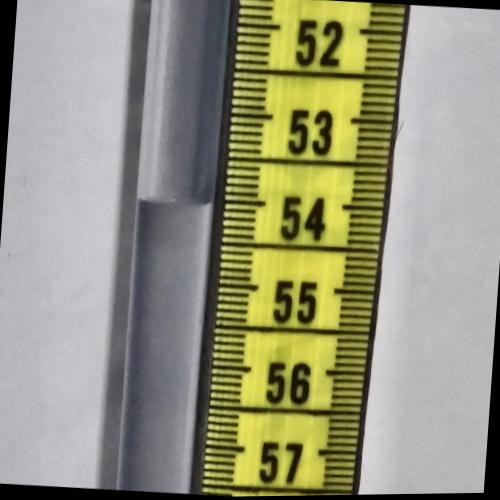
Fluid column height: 54.0 cm